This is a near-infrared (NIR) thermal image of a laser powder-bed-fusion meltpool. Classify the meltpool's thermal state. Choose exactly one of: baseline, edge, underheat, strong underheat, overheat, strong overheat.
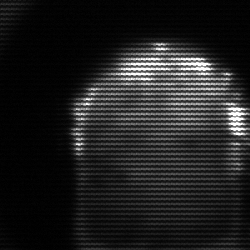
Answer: baseline